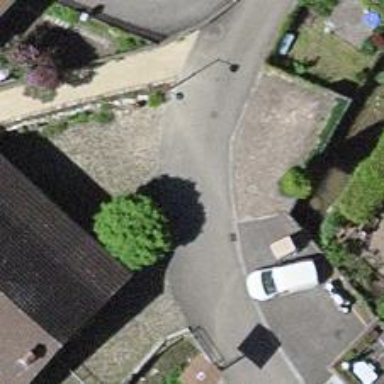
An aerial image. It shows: Residential road.